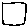
Label: square